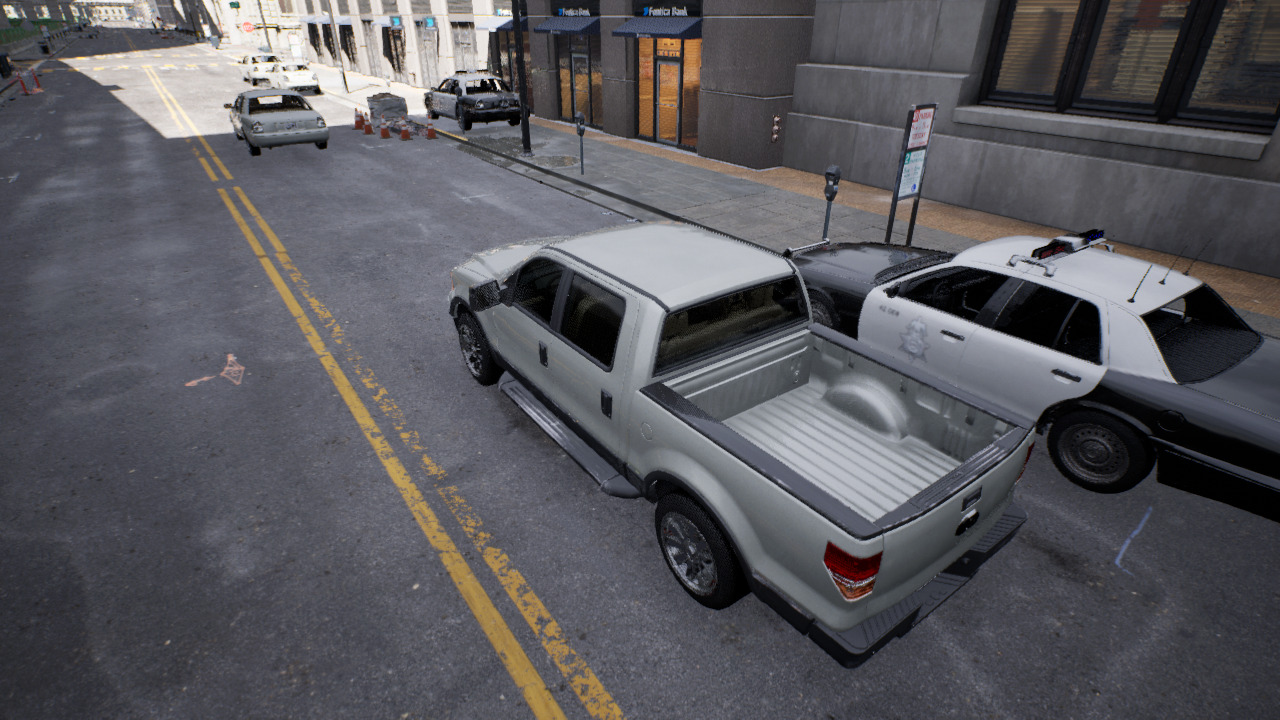
Venue: downtown
Lighting: clear day
Vehicle rig: pickup